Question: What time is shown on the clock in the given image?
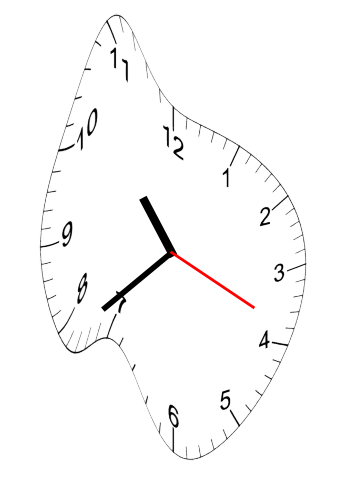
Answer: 10:38:19